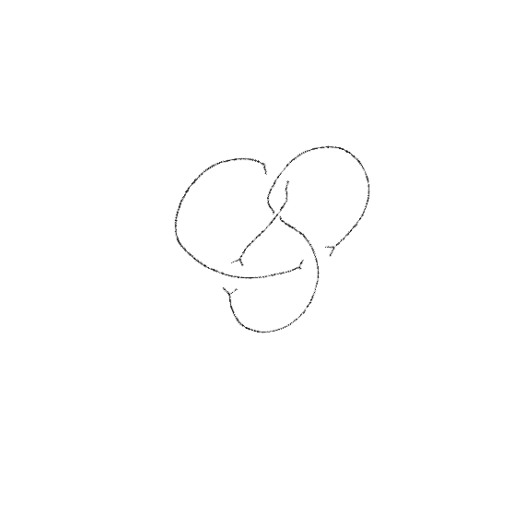
Crossing number: 4